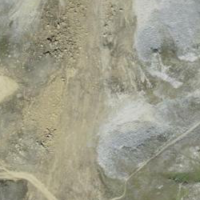
EUNIS habitat code: 48
Species observed at this site:
Saxifraga exarata
Erebia tyndarus